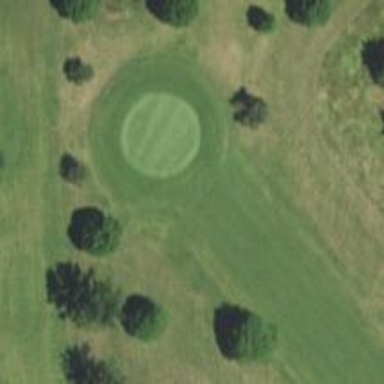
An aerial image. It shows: Golf hole.